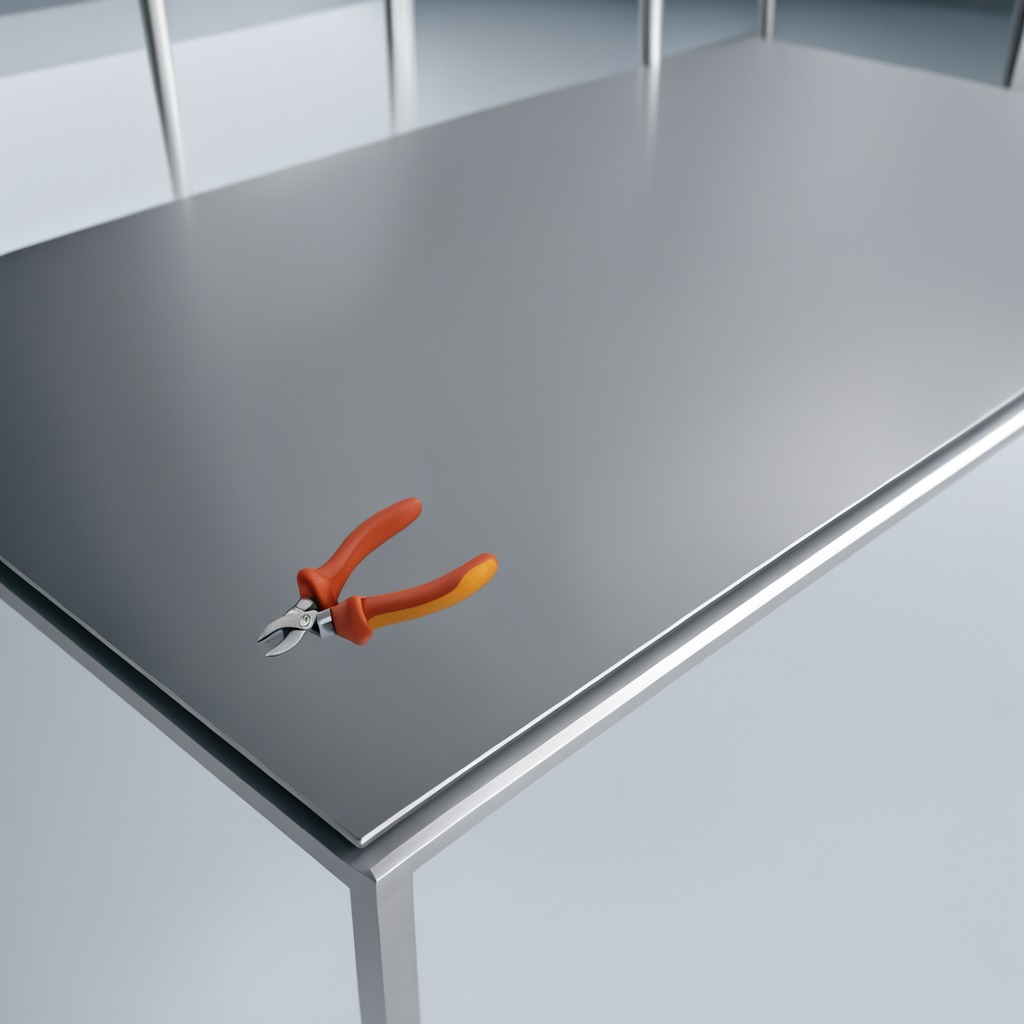
A plier is lying on the stainless steel table in a high-end prototyping lab.